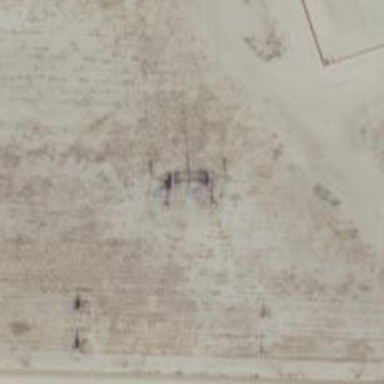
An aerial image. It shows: Power tower.